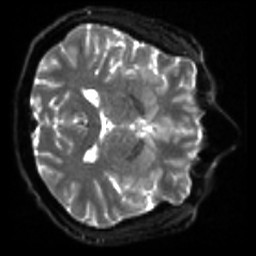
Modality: sbref
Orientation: axial
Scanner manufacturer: siemens
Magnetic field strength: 3 T
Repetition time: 4 s
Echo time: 0.0594 s